Question: I am working on a Grasshopper component, which is a Rhino 3D plugin which does graphical programming. I have a code snippet from winforms, like so:
'''
public void ShowForm()
{
hmf.ShowDialog();
if (hmf.ShowDialog() == DialogResult.OK) {
MessageBox.Show("DialogResultOK was hit.");
// store winforms values into global vars
try
{
MessageBox.Show(Params.Input[0].ToString());
Grasshopper.Kernel.Parameters.Param_String param = (Grasshopper.Kernel.Parameters.Param_String)Params.Input[0];
param.PersistentData.Clear();
for (int i = 0; i <= x.Count - 1; i++)
{
param.PersistentData.Append(new GH_String(x[i]));
}
param.ExpireSolution(true);
}
catch (Exception ex)
{
// error message
}
}
else if (hmf.ShowDialog() == DialogResult.Cancel)
{
MessageBox.Show("DialogResultCancel was hit.");
this.ExpireSolution(false);
}
}
'''
It offers two conditions, a 'DialogResult.OK' and 'DialogResult.Cancel'. In theory, when 'OK' is called, it saves the winforms values into my global variables, else it goes to 'DialogResult.Cancel'.
For some reason, when I use the 'MessageBox.Show("...")', it shows that 'OK' is never called.
Here is the 'forms' code:
'''
private void button1_Click(object sender, EventArgs e) // ok
{
}
public Button button1Object{ get { return this.button1; } }
private void button2_Click(object sender, EventArgs e) // cancel
{
}
public Button button2Object { get { return this.button2; } }
'''
This is how my 'form' looks like.

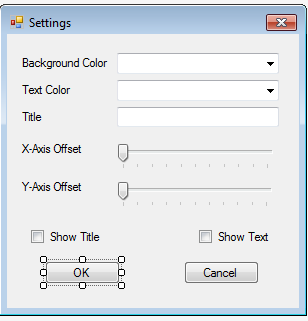
Answer: You are calling the ShowDialog() function three times! Call it once and put its result into a variable. Each time you call it, there's a different response. Your approach makes your "if" statement have blocks of code that are unreachable.
'''
public void ShowForm()
{
var a = hmf.ShowDialog();
if (a == DialogResult.OK) {
MessageBox.Show("DialogResultOK was hit.");
// store winforms values into global vars
try
{
MessageBox.Show(Params.Input[0].ToString());
Grasshopper.Kernel.Parameters.Param_String param = (Grasshopper.Kernel.Parameters.Param_String)Params.Input[0];
param.PersistentData.Clear();
for (int i = 0; i <= x.Count - 1; i++)
{
param.PersistentData.Append(new GH_String(x[i]));
}
param.ExpireSolution(true);
}
catch (Exception ex)
{
// error message
}
}
else if (a == DialogResult.Cancel)
{
MessageBox.Show("DialogResultCancel was hit.");
this.ExpireSolution(false);
}
}
'''